Field crop: maize
Growth stage: 2
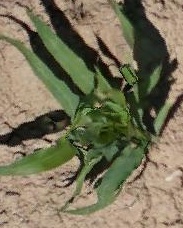
Species: maize